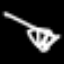
Label: diamond